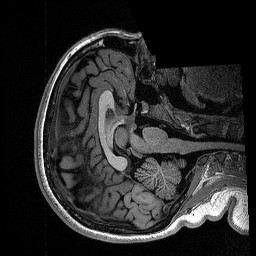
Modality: T1w
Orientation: axial
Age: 21
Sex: female
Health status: healthy
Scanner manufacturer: siemens
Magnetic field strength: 1.5 T
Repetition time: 2.73 s
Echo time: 0.00357 s